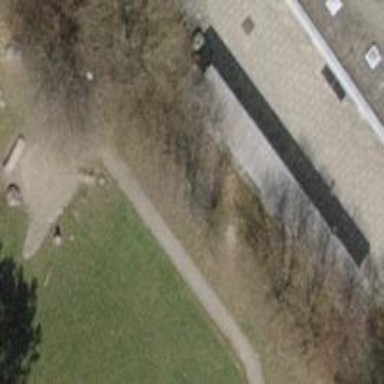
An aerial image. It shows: Bicycle parking area with wall loops.